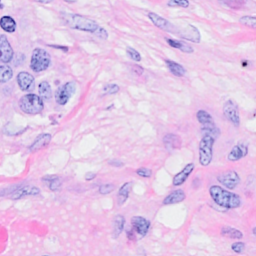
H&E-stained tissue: Breast